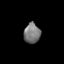
Tissue: prostate
Cell type: T cells
Senescence score: 0.3049
Nuclear area (px): 320
Mean DAPI intensity: 121.947